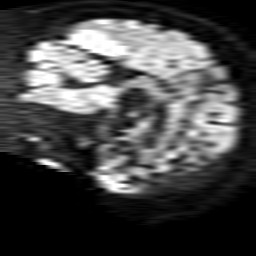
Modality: TRACE
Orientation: sagittal
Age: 56
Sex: female
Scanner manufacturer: philips
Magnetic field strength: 1.5 T
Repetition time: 3.639 s
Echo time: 0.09255 s